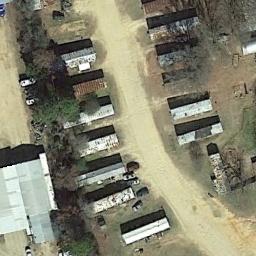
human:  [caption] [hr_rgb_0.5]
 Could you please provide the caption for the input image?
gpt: Many buildings are in the mobile home park .

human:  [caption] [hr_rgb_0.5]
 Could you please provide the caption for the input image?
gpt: The mobile home park has some mobile homes along the road .

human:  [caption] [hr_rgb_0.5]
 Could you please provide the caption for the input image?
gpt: The mobile home park is on the bare land next to the road .

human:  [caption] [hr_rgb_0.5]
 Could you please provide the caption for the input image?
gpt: Here is a 90 degree turn road with rows of mobile homes on both sides .

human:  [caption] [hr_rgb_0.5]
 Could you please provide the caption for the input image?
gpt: There are some gray buildings in the mobile home park .